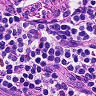
Metastatic tissue present: no